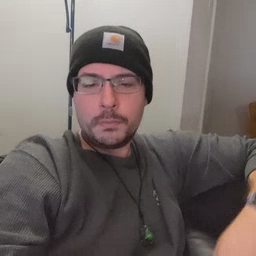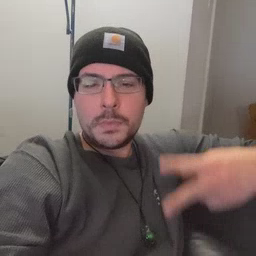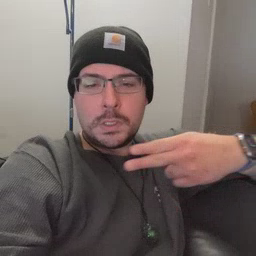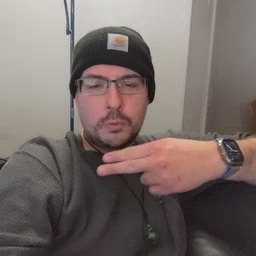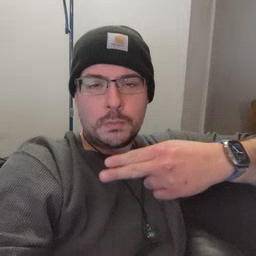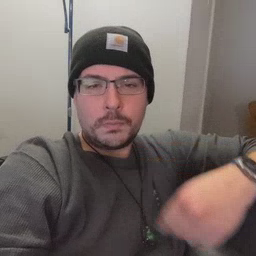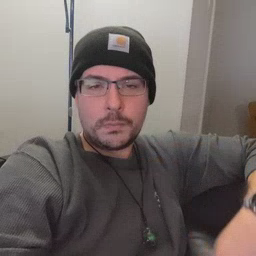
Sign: scissors